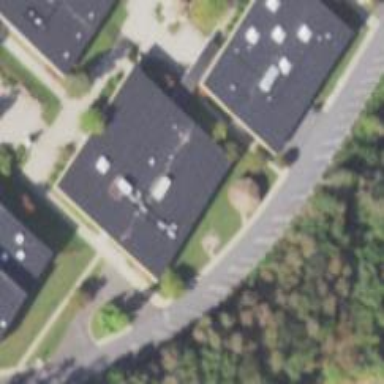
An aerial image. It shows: College building.